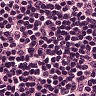
Metastatic tissue present: no